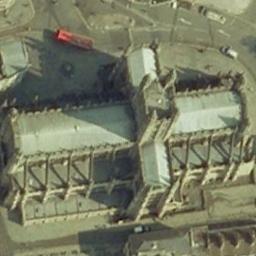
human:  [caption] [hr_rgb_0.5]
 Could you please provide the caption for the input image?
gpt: A church with a white cross-shaped roof and many roads around it .

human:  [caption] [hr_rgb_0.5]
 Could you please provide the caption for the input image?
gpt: There is a church on the open place next to the road .

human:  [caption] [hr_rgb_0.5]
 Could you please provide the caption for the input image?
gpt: This is a church with a white roof .

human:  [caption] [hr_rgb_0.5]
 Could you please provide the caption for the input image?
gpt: The church with some towers and the rest of the church has a cross-shaped roof .

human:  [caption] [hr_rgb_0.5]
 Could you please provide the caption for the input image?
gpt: The church is in the shape of a cross .